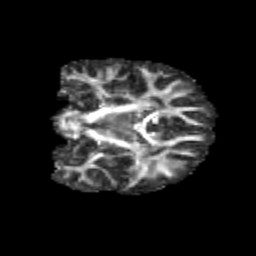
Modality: FA
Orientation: coronal
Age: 10
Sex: female
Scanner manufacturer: siemens
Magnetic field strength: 3 T
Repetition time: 3.8 s
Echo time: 0.07 s